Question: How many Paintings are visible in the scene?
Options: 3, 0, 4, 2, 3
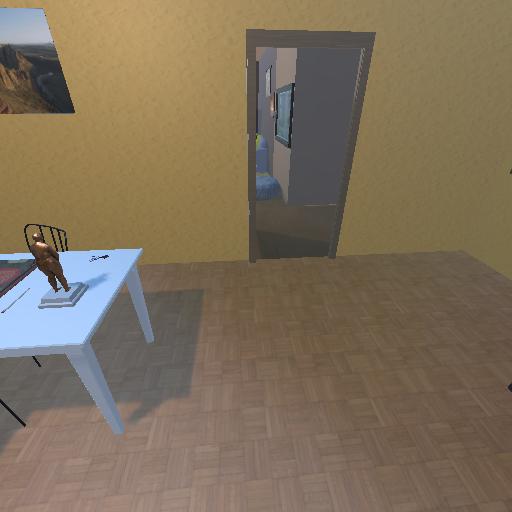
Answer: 3